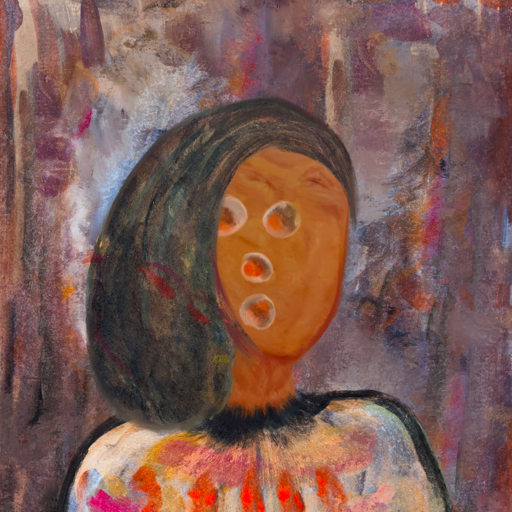
Background: Hypocrite, Head And Neck Front: Pious_Lady, Face Front: Rupkatha, Bust: Childish, Hair Front: Gypsy_Mother, Head Accessory: Blank, Second Necklace: Blank, Necklace: Blank, Baby: Blank